Aerial crown-view tile of a tropical tree (Barro Colorado Island, Panama), acquired 20250715:
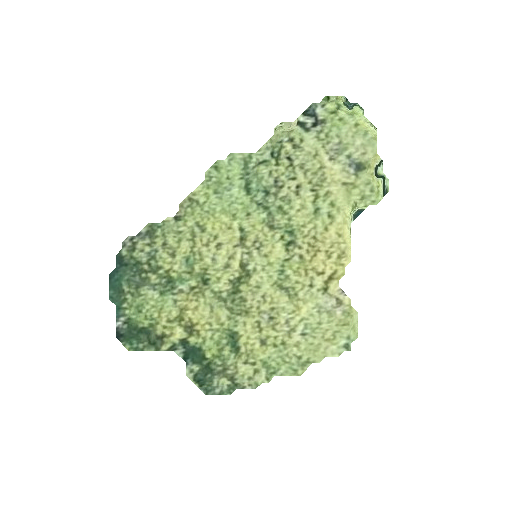
Species: Ocotea oblonga
GBIF accepted scientific name: Ocotea oblonga
Crown area: 75.374 m²